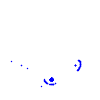
Particle: proton